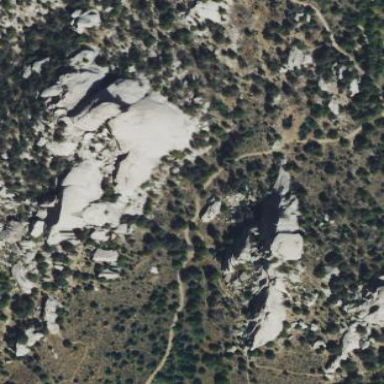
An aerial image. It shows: View of natural rock.